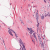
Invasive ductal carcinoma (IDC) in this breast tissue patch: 1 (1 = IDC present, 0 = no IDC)